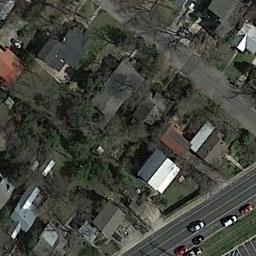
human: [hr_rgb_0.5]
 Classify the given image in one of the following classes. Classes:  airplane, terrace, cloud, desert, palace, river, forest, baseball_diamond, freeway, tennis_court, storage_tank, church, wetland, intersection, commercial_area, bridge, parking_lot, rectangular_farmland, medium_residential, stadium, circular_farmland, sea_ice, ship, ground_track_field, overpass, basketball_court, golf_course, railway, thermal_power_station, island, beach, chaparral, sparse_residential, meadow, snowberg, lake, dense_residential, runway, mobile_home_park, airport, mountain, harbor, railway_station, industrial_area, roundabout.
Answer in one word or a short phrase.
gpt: medium_residential